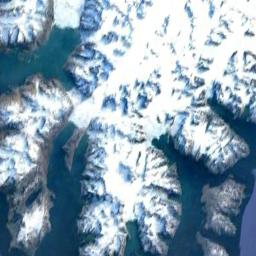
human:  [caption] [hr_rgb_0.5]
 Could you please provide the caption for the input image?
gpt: The snow berg is next to the water .

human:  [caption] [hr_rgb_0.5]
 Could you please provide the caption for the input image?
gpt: A large mountain covered in snow is surrounded by blue water .

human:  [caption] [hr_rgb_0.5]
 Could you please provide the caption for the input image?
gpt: The snowberg is covered with snow .

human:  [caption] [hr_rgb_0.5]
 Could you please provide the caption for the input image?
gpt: The snowberg is next to some fiords .

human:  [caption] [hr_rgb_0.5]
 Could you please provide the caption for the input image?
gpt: There are much snow and some lakes on the snowberg .